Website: macys
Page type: billing-address
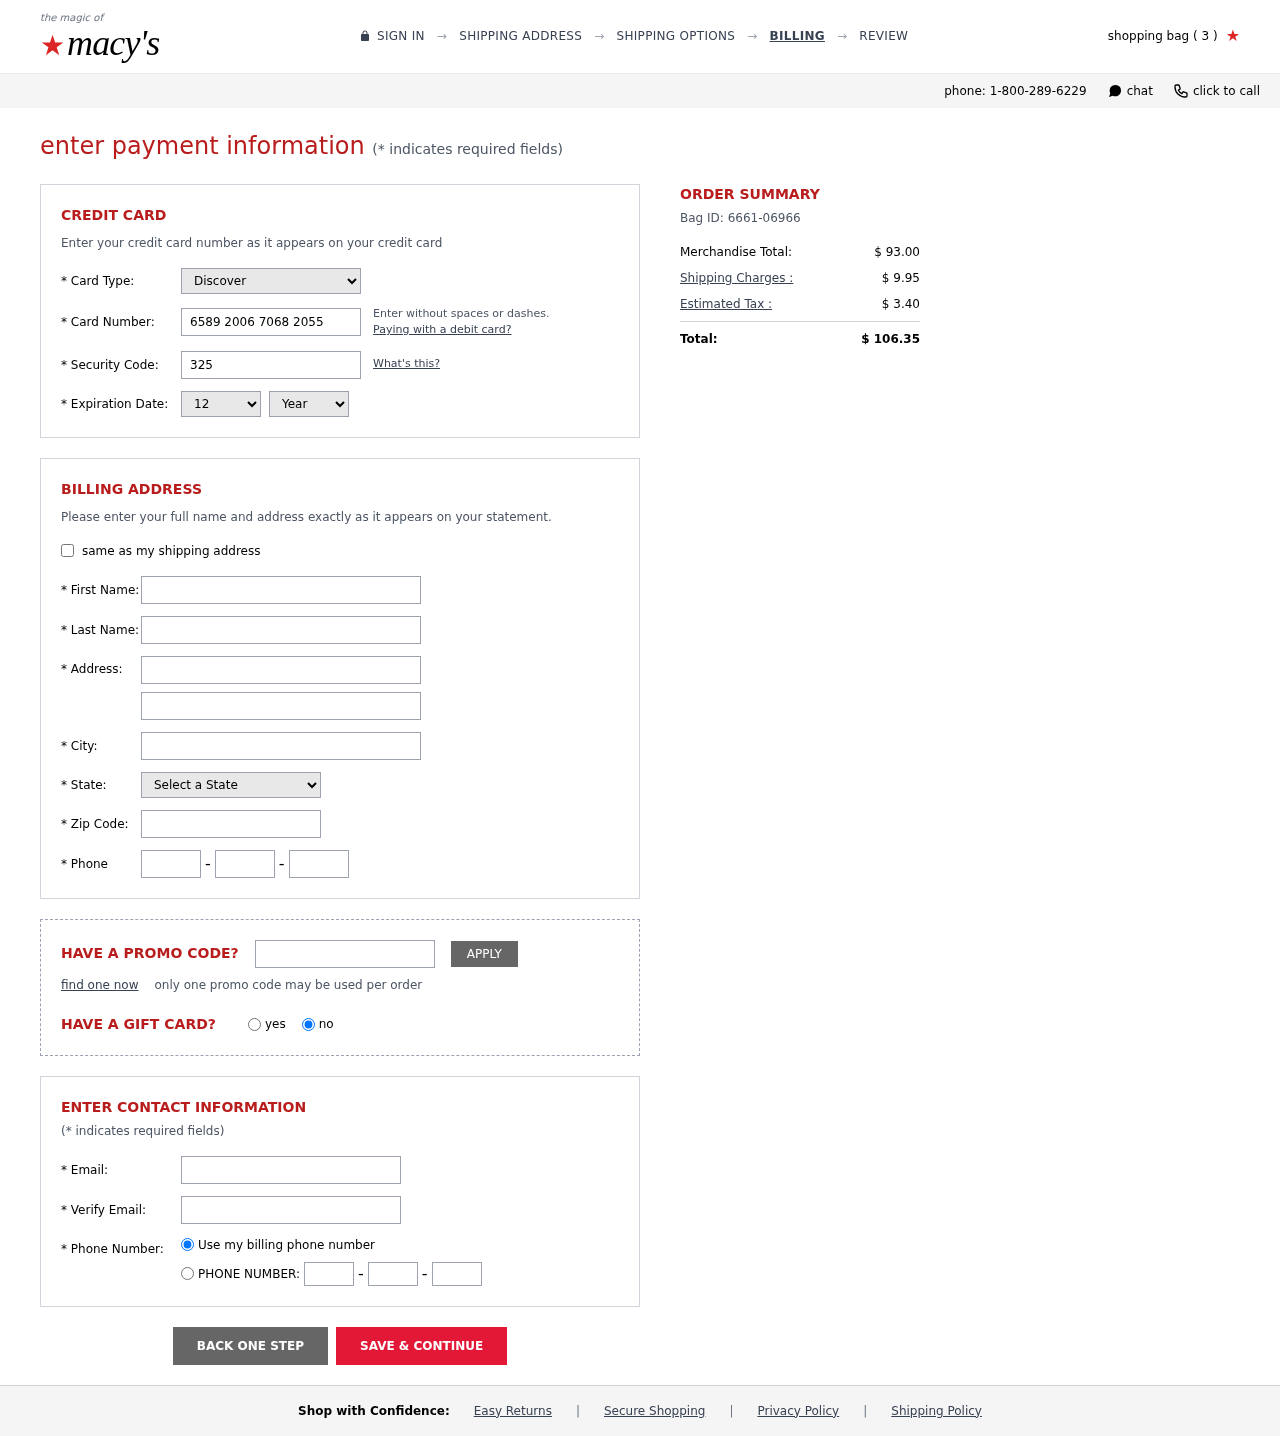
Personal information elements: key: PII_CARD_CVV
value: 325
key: PII_CARD_EXPIRY_MONTH
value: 12
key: PII_CARD_EXPIRY_YEAR
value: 30
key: PII_CARD_NUMBER
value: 6589 2006 7068 2055
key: PII_CARD_TYPE
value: Discover
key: PII_CITY
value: South Cassandraborough
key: PII_EMAIL
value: peterkennedy@hotmail.com
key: PII_FIRSTNAME
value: Peter
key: PII_LASTNAME
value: Kennedy
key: PII_PHONE_AREA
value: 286
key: PII_PHONE_PREFIX
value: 403
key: PII_PHONE_SUFFIX
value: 0335
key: PII_POSTCODE
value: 35633
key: PII_STATE_ABBR
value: ME
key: PII_STREET
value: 17752 Davis Spurs Apt. 615
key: PII_STREET2
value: Apt. 596
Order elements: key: ORDER_NUM_ITEMS
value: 3
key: ORDER_ID
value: Bag ID: 6661-06966
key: ORDER_SUBTOTAL
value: $ 93.00
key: ORDER_SHIPPING_COST
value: $ 9.95
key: ORDER_TAX
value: $ 3.40
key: ORDER_TOTAL
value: $ 106.35